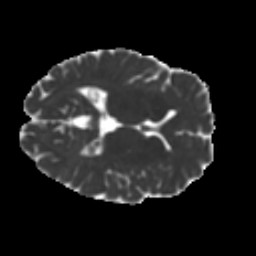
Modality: MD
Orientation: axial
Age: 22
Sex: male
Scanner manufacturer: ge
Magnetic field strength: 3 T
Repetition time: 7.8 s
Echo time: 0.0606 s